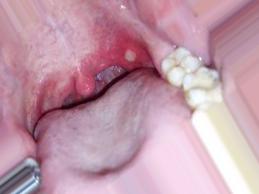
Condition: Mouth Ulcer